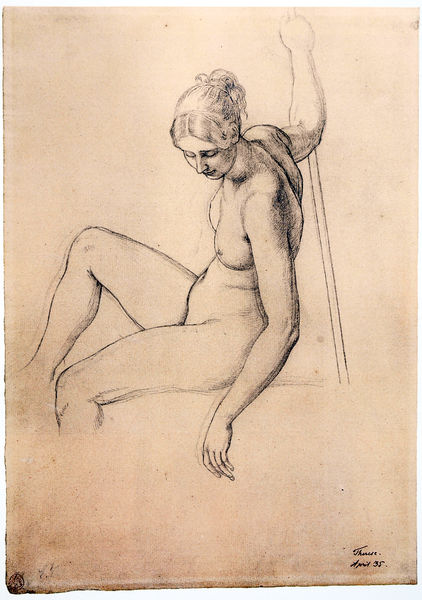
Titel: Weiblicher sitzender Akt nach links (Therese)
Künstler: Julius Schnorr von Carolsfeld
Standort: Schweinfurt
Institution: Museum Georg Schäfer
Schlagwörter: akt, dunkel, feder, gemälde, hand, körper, nackt, schatten, weiß, gelb, mädchen, sitzen, bewegung, braun, brust, busen, finger, frau, frisur, grau, haar, hell, licht, mund, nase, profil, rücken, schwarz, skizze, zeichnung, blick, dame, beige, anatomie, arm, arme, augen, gesicht, halten, knoten, bild, hände, signatur, haare, sitzend, haarreif, locken, mittelscheitel, scheitel, schulter, schultern, schön, stock, beine, lächeln, bein, brüste, dutt, papier, frauenakt, umrisse, stab, studie, moderne, grafik, graphik, schattierung, linien, signiert, sepia, füllig, weiblich, zopf, festhalten, gesenkt, nabel, bauch, brustwarze, erotisch, knie, oberschenkel, schenkel, unten, haarknoten, tusche, linie, kohle, kniee, schraffur, schwarzweiß, konturen, schraffiert, entwurf, bleistiftzeichnung, pergament, beugen, ausgestreckt, fröhlich, stange, steckfrisur, sitzender, michelangelo, leonardo, da vinci, raffael, rme, blaistift, titten, weiblicher akt, nach unten, april, haarring, korrektur, sitzender akt, vinci, weiblicher, hinab, stb, frai, bust, brüstte, leichtbekleidet, ohne füße